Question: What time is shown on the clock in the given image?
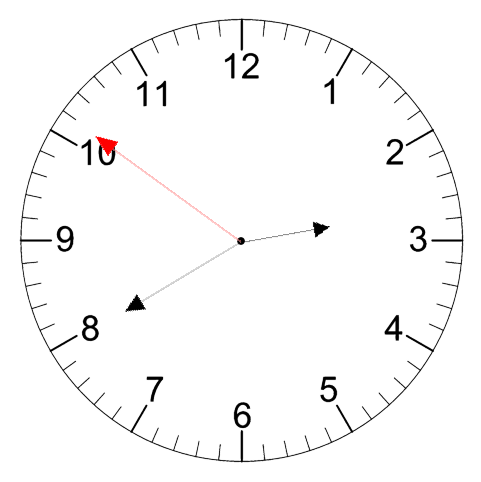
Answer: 02:39:51